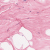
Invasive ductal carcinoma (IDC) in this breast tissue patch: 0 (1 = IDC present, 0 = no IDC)